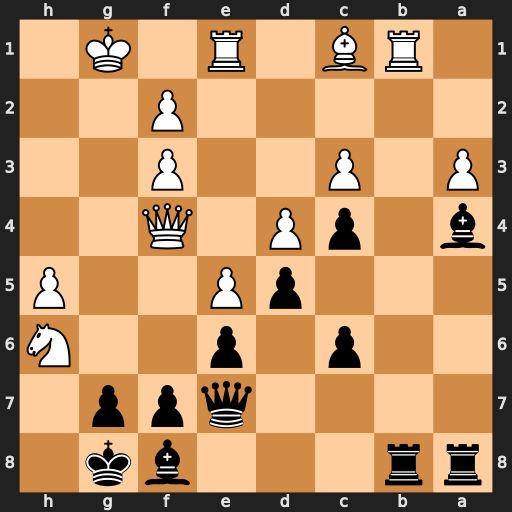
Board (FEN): rr3bk1/4qpp1/2p1p2N/3pP2P/b1pP1Q2/P1P2P2/5P2/1RB1R1K1
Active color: b
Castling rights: -
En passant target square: -
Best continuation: gxh6 Rxb8 Rxb8